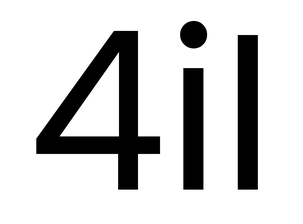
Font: Poppins-Regular